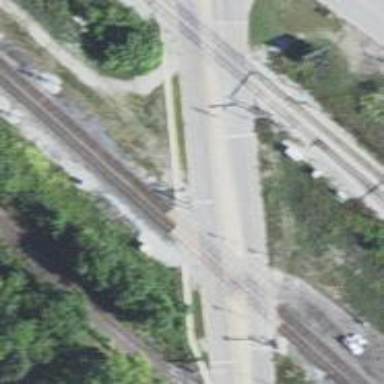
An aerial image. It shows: Crossing for the railway.